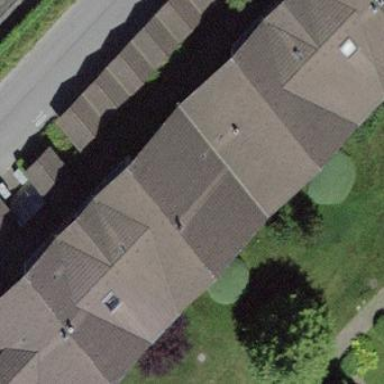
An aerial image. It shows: Group of garages.